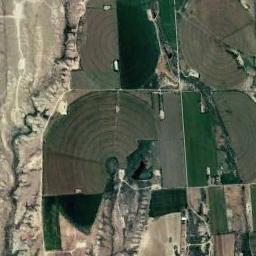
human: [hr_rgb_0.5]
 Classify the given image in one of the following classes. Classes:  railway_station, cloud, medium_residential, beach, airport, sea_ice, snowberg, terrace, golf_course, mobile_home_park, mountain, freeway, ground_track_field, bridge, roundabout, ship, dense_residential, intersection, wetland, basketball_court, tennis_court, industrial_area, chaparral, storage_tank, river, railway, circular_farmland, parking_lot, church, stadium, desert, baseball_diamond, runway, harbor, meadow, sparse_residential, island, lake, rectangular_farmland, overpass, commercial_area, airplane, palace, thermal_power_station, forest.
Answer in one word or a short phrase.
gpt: circular_farmland